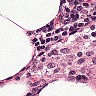
Metastatic tissue present: no